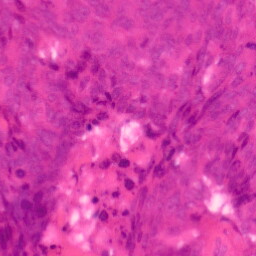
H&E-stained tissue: Colon